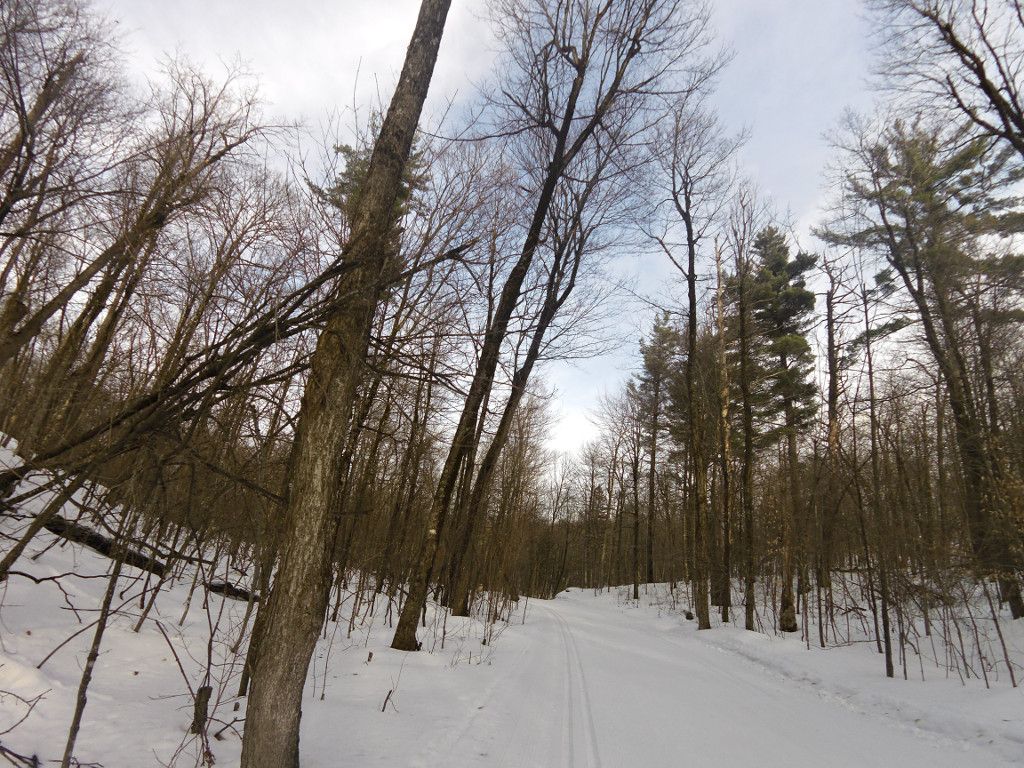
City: ottawa-gatineau